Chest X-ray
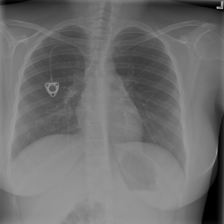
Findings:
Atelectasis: negative
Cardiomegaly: negative
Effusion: negative
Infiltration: negative
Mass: negative
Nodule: negative
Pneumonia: negative
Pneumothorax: negative
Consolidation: negative
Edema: negative
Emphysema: negative
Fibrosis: negative
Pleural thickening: negative
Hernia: negative